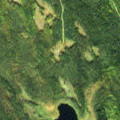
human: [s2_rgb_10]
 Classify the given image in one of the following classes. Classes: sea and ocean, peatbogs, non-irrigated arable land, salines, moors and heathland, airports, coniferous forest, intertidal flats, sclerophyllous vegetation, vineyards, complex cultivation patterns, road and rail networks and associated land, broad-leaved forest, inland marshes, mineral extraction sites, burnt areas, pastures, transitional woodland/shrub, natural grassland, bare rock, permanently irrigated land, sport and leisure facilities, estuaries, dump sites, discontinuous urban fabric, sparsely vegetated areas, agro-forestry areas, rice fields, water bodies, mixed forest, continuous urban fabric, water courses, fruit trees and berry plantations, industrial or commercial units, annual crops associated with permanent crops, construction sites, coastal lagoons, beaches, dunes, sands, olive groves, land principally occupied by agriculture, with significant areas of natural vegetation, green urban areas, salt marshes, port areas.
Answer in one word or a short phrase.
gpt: coniferous forest, mixed forest